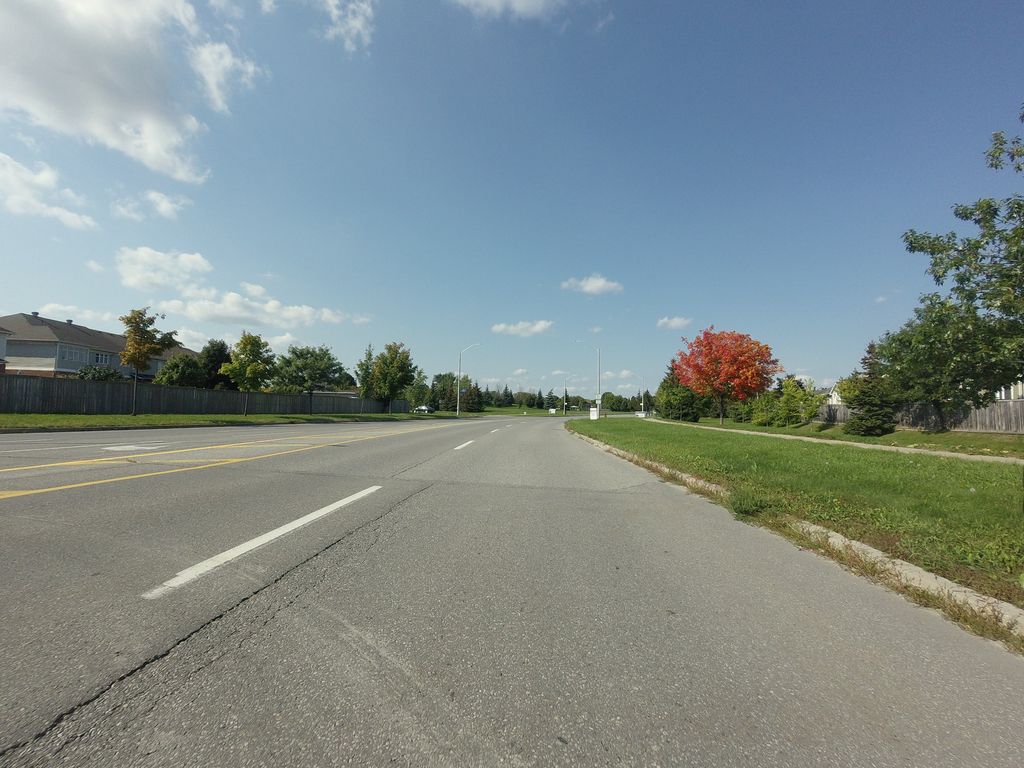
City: ottawa-gatineau